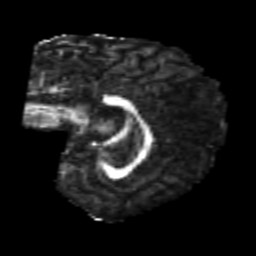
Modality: FA
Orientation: sagittal
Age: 20
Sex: female
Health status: healthy
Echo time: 0.074 s